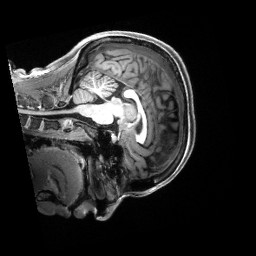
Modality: T1w
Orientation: sagittal
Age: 20
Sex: female
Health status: healthy
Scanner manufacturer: siemens
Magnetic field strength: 3 T
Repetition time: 2.5 s
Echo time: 0.00222 s